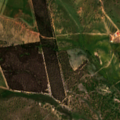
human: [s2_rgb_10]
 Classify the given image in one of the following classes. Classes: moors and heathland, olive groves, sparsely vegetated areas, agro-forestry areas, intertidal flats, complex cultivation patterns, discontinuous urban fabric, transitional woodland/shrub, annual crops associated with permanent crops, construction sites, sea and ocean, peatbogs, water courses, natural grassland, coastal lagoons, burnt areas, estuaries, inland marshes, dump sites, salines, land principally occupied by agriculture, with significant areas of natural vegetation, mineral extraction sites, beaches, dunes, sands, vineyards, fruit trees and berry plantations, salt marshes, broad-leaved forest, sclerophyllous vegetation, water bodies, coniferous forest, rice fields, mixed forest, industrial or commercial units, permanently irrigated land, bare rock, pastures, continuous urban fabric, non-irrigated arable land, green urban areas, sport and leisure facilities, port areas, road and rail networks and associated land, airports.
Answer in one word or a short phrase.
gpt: continuous urban fabric